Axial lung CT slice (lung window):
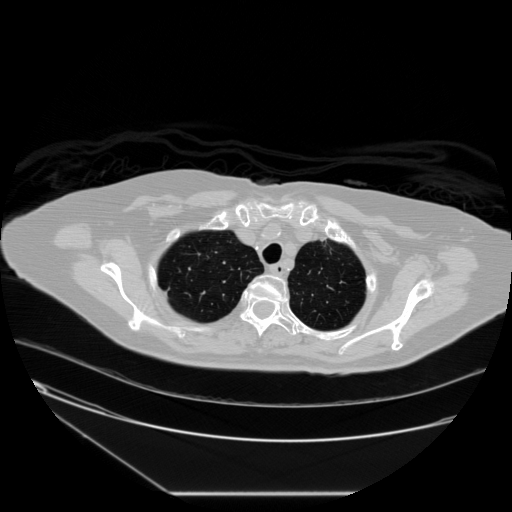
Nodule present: no